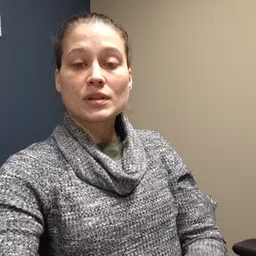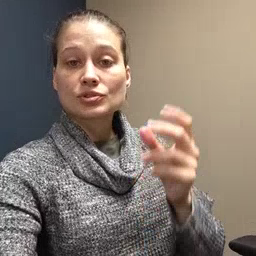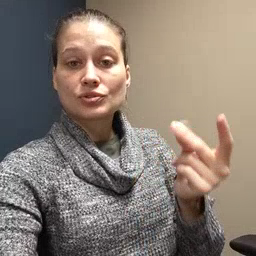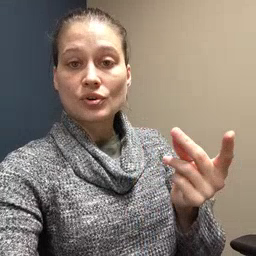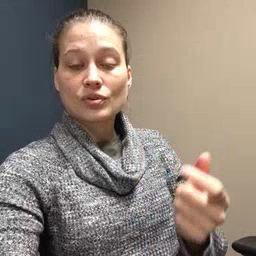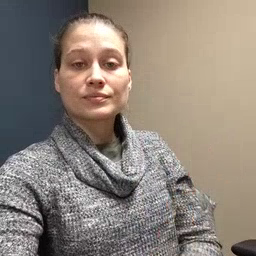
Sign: dog